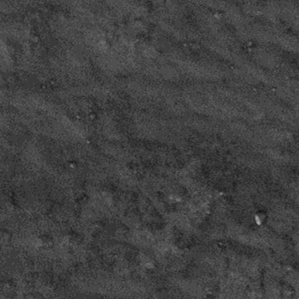
Label: frost